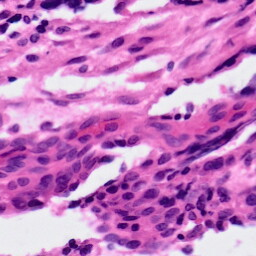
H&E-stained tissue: Ovarian